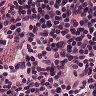
Metastatic tissue present: no